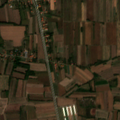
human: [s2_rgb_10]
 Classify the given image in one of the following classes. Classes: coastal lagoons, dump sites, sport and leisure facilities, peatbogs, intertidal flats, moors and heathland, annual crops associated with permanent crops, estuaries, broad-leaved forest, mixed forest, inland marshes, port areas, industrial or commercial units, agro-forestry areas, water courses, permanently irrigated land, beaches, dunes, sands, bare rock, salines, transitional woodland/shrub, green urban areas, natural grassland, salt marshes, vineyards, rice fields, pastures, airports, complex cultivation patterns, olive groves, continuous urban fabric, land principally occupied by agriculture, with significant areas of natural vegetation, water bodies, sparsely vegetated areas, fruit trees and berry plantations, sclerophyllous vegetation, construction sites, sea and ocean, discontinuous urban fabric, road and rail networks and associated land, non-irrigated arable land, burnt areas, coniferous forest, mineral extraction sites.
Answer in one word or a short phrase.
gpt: discontinuous urban fabric, non-irrigated arable land, complex cultivation patterns